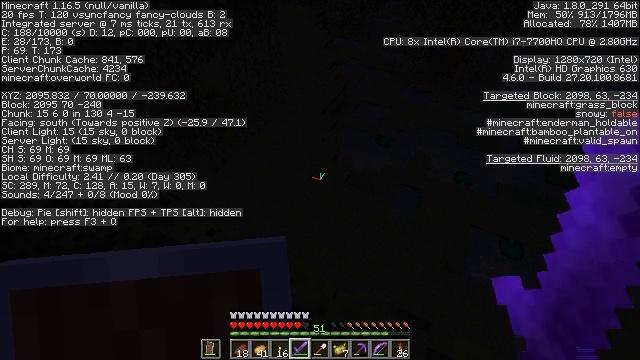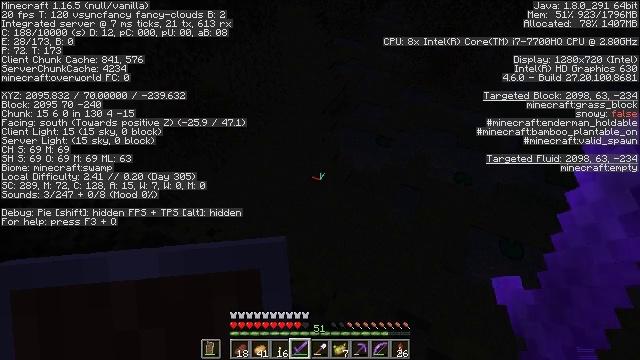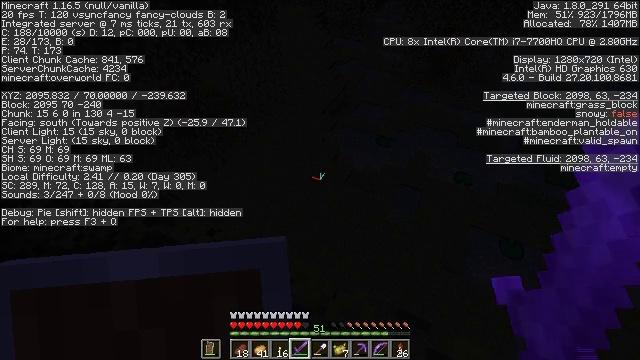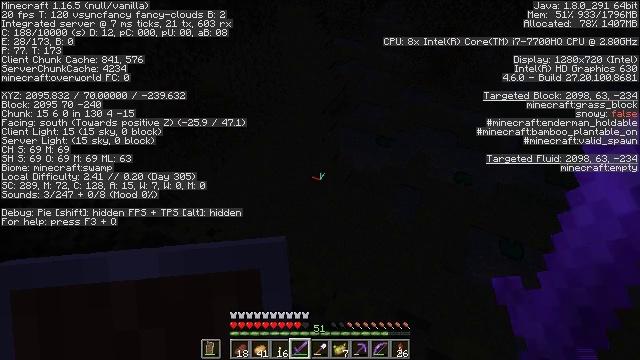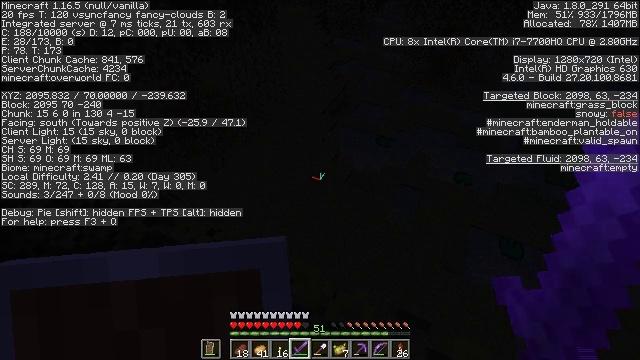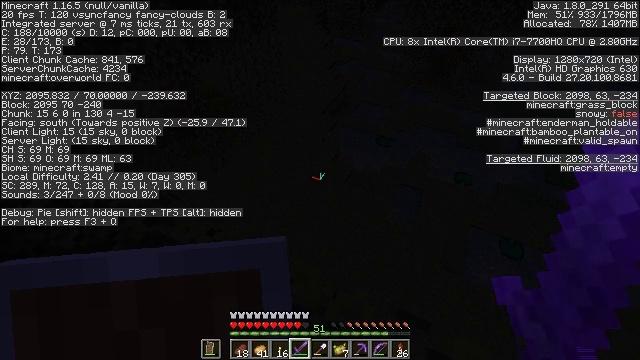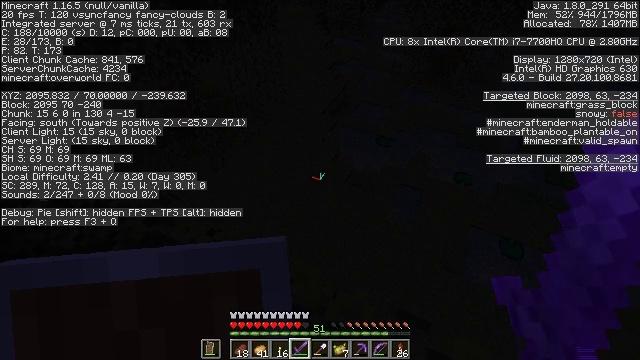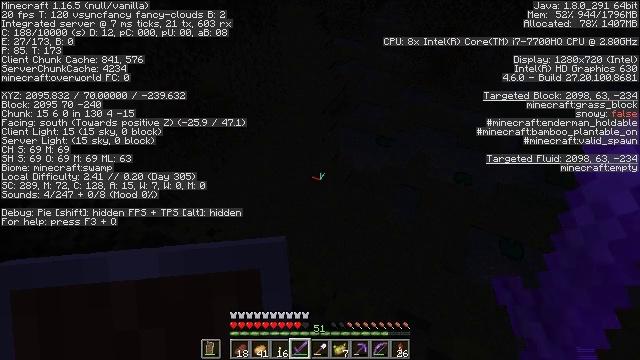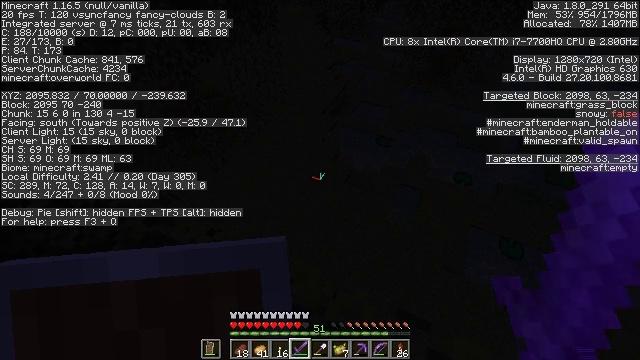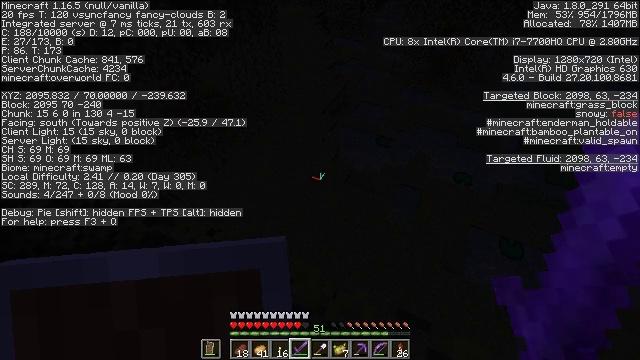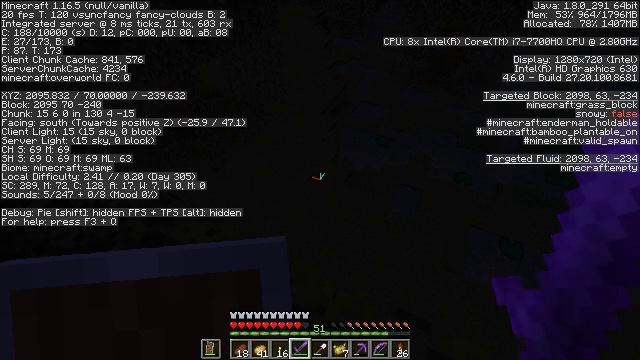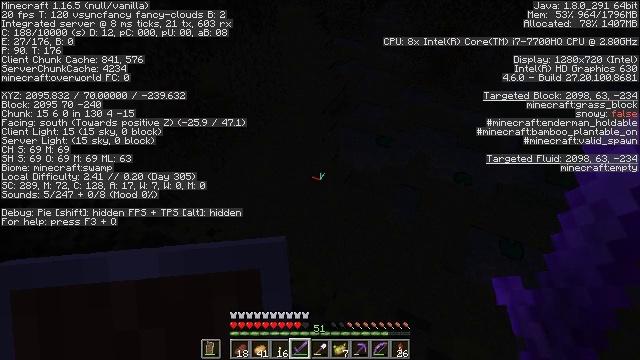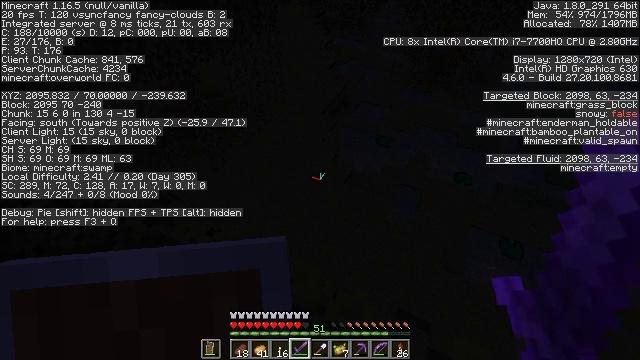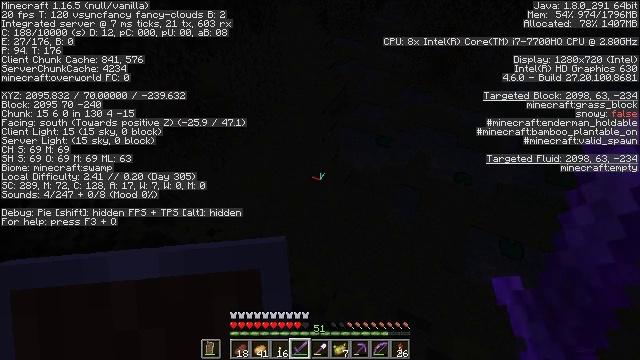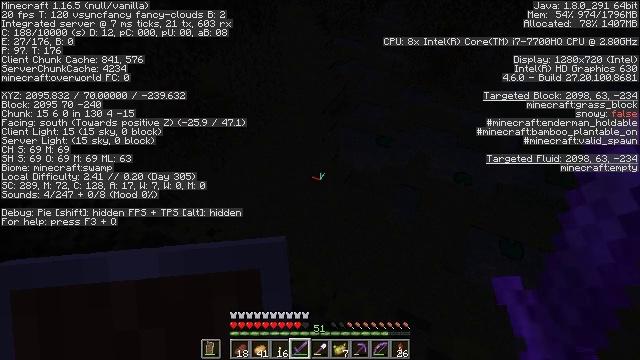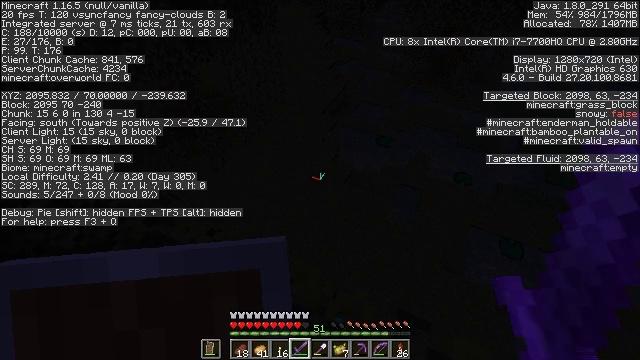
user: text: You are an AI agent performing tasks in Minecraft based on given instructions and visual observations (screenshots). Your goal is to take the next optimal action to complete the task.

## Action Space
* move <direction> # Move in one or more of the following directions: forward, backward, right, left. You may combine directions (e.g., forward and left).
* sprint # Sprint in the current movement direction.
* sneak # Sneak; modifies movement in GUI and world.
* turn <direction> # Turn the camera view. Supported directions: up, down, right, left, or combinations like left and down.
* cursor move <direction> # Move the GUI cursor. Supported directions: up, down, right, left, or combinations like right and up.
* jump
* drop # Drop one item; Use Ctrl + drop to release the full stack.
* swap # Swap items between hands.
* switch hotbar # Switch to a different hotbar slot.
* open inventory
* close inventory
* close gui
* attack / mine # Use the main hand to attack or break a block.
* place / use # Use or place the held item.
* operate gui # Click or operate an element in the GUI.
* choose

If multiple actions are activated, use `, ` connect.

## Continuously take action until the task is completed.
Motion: motion action
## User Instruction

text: Combat the slime.
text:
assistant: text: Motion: no_op
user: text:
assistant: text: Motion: no_op
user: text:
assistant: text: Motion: no_op
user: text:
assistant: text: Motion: no_op
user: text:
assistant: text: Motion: no_op
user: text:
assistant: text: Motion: no_op
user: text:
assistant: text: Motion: no_op
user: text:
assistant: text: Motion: no_op
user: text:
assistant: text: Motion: no_op
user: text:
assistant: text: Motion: no_op
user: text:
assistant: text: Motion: no_op
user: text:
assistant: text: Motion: no_op
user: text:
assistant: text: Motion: no_op
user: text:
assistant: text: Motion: no_op
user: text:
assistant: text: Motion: no_op
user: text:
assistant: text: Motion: no_op
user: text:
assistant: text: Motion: no_op
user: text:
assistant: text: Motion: no_op
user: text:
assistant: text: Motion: no_op
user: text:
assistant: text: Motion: no_op
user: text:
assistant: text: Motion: no_op
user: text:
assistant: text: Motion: no_op
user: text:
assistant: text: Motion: no_op
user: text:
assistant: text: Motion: no_op
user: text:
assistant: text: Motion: no_op
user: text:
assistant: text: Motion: no_op
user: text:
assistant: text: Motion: no_op
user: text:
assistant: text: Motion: no_op
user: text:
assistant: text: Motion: no_op
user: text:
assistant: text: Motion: no_op